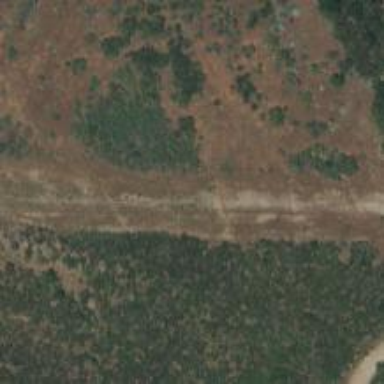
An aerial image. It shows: Track with very rough surface.